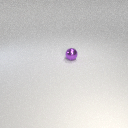
small purple metal sphere